What distinguishes these two images?
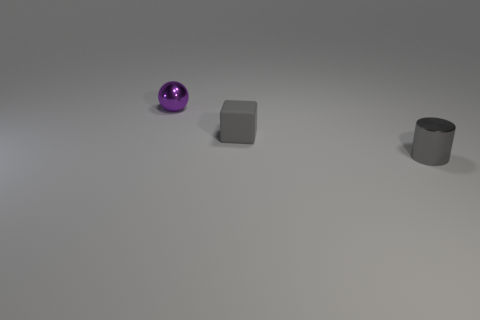
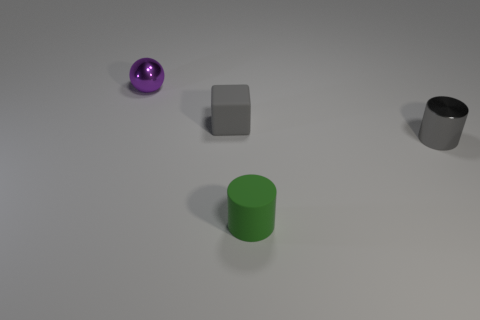
the small green thing has been added
the small green matte cylinder that is to the left of the gray rubber cube has been added
the small green matte cylinder left of the gray rubber thing has been newly placed
the green cylinder has been added
the green rubber cylinder has been newly placed
the small green rubber cylinder in front of the small shiny cylinder has appeared